Interaction volume radius: 10 \u00c5
Interaction volume height: 15 \u00c5
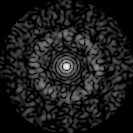
Disorder parameter: 0.8713